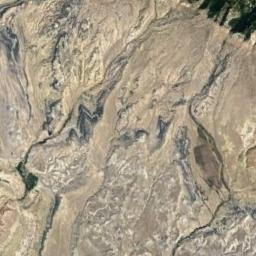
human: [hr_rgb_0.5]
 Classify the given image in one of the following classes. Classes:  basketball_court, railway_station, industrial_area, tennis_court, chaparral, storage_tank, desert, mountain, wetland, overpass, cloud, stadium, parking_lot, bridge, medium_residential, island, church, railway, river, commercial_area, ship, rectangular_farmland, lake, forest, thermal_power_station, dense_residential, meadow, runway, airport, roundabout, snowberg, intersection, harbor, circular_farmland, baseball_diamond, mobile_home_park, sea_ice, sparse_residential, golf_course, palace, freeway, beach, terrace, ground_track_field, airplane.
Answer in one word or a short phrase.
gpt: mountain